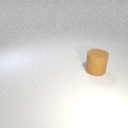
large brown rubber cylinder